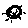
Label: sun